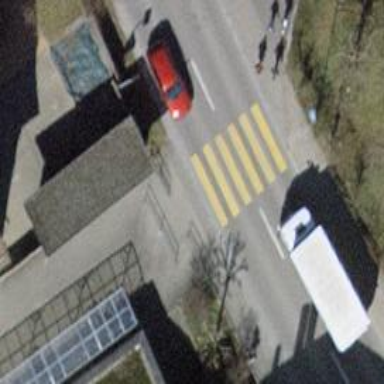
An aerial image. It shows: Marked zebra crossing.